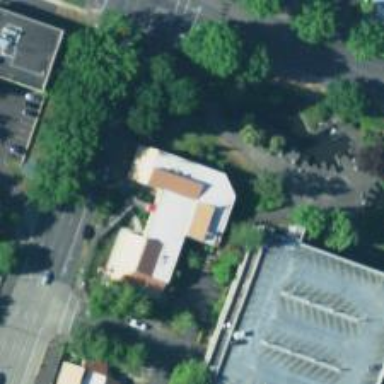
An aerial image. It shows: Fitness centre on leisure land.